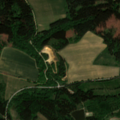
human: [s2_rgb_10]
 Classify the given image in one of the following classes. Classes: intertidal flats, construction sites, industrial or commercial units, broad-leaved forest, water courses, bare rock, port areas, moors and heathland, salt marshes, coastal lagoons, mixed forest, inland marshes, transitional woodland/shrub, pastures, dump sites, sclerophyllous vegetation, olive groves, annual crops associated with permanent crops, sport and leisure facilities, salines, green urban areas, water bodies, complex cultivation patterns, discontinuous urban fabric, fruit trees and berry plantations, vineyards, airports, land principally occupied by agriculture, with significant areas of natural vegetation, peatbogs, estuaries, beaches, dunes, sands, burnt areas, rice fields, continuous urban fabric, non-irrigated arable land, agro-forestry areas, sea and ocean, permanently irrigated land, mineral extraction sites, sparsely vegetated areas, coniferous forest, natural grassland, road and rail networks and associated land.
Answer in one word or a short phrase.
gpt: non-irrigated arable land, pastures, coniferous forest, mixed forest, water bodies